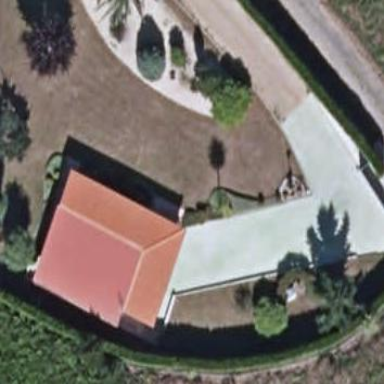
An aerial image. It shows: Simple house.